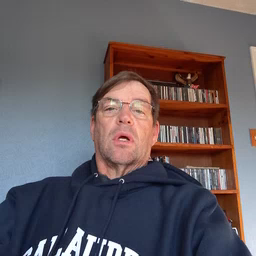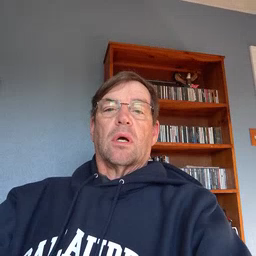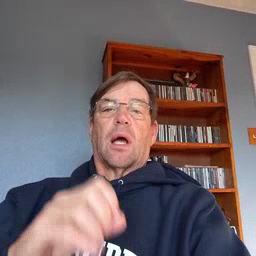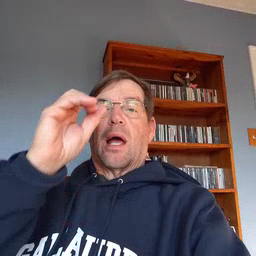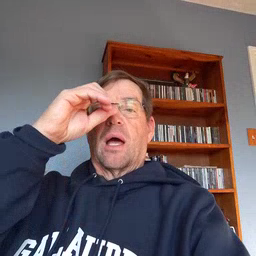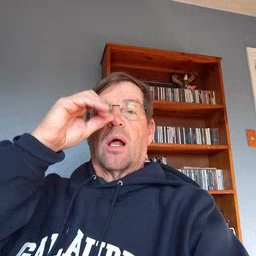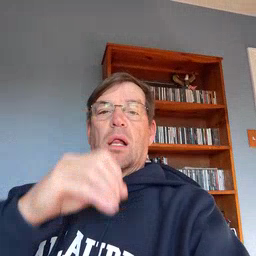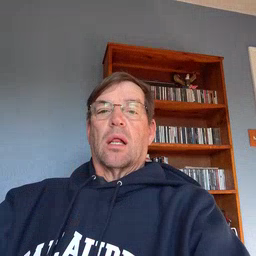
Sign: owl